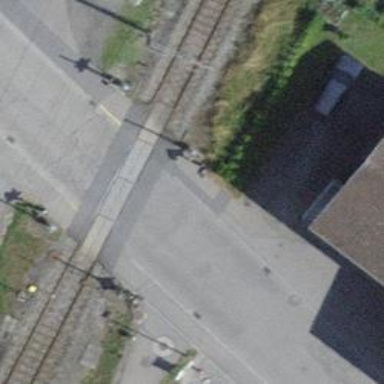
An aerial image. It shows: Level crossing along the railway.